Question: I have the following "sample" code almost, but the column names dissapiared after ~2 hours codeing and i cant find where.

My code:
'''
import java.awt.BorderLayout;
import java.awt.Dimension;
import java.awt.event.ActionEvent;
import javax.swing.AbstractAction;
import javax.swing.DefaultListSelectionModel;
import javax.swing.JButton;
import javax.swing.JLabel;
import javax.swing.JPanel;
import javax.swing.JTable;
import javax.swing.table.DefaultTableModel;
class MyTableModel extends JPanel {
private static final int CHECK_COL = 3;
private static Object[][] DATA = {
{"","","",false},{"","","",false},{"","","",false},{"","","",false},
{"","","",false},{"","","",false},{"","","",false},{"","","",false},
{"","","",false},{"","","",false},{"","","",false},{"","","",false},
{"","","",false},{"","","",false},{"","","",false},{"","","",false},
{"","","",false},{"","","",false},{"","","",false},{"","","",false},
{"","","",false},{"","","",false},{"","","",false},{"","","",false},
{"","","",false},{"","","",false},{"","","",false},{"","","",false},
{"","","",false},{"","","",false},{"","","",false},{"","","",false}
};
public static String[] COLUMNS = {"Debtid","Nev","VHO", "Check"};
protected DataModel dataModel = new DataModel(DATA, COLUMNS);
private JTable table = new JTable(dataModel);
private DefaultListSelectionModel selectionModel;
public MyTableModel(){
super(new BorderLayout());
this.add(table);
this.add(new ControlPanel(), BorderLayout.SOUTH);
table.setPreferredScrollableViewportSize(new Dimension(250, 175));
selectionModel = (DefaultListSelectionModel) table.getSelectionModel();
}
private class DataModel extends DefaultTableModel {
public DataModel(Object[][] data, Object[] COLUMNS) {
super(data, COLUMNS);
}
@Override
public Class<?> getColumnClass(int columnIndex) {
if (columnIndex == CHECK_COL) {
return getValueAt(0, CHECK_COL).getClass();
}
return super.getColumnClass(columnIndex);
}
@Override
public boolean isCellEditable(int row, int column) {
return true;
}
}
private class ControlPanel extends JPanel {
/**
*
*/
private static final long serialVersionUID = -7342459414751761853L;
public ControlPanel() {
this.add(new JLabel("Selection:"));
this.add(new JButton(new SelectionAction("Clear", false)));
this.add(new JButton(new SelectionAction("Check", true)));
}
}
private class SelectionAction extends AbstractAction {
boolean value;
public SelectionAction(String name, boolean value) {
super(name);
this.value = value;
}
@Override
public void actionPerformed(ActionEvent e) {
for (int i = 0; i < dataModel.getRowCount(); i++) {
if (selectionModel.isSelectedIndex(i)) {
dataModel.setValueAt(value, i, CHECK_COL);
}
}
}
}
public void setValueAt_Cell(String val, int row, int col) {
// TODO Auto-generated method stub
if(row==DATA.length){
DATA=cloneArray(DATA);
}
dataModel.setValueAt(val, row, col);
}
public static Object[][] cloneArray(Object[][] src) {
int length = src.length;
Object[][] target = new Object[length+1][src[0].length];
for (int i = 0; i < length; i++) {
System.arraycopy(src[i], 0, target[i], 0, src[i].length);
}
target[length] = new Object[]{"","","",false};
return target;
}
public String getValAtPos(int row,int col) {
//System.out.println(dataModel.getValueAt(row, col));
return dataModel.getValueAt(row, col).toString();
}
public int getRowCount(){
return DATA.length;
}
}
'''
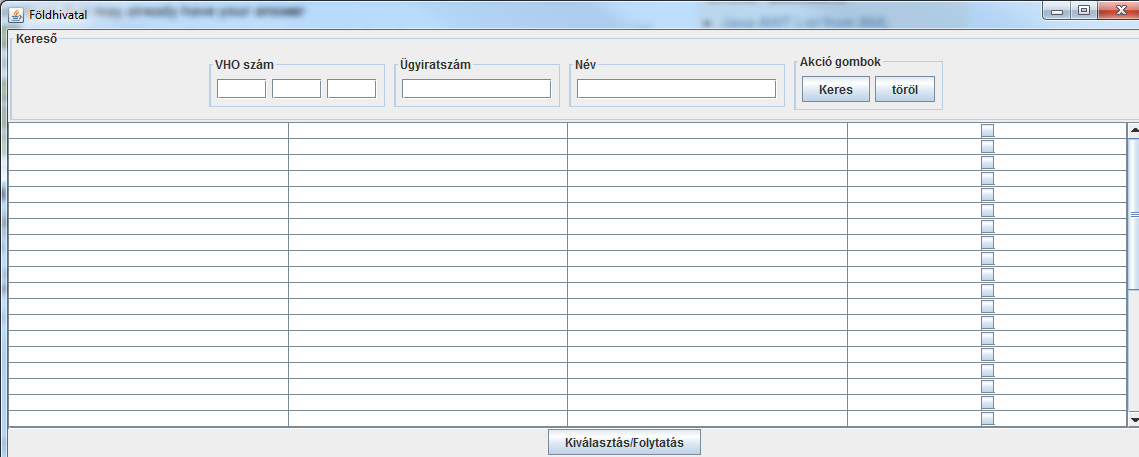
Answer: You need to wrap 'JTable' with 'JScrollPane' : 'this.add(new JScrollPane(table));'.